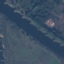
Land use / land cover: River